Question: I got around CG's limitations by drawing everything with OpenGL. Still some glitches, but so far it's working much, much faster.
Some interesting points :
- 'GLKView'- <URL>- 'GL_LINES'

- - <URL>
I'm trying to draw lots of CGPaths (typically more than 1000) in the 'drawRect' method of my scroll view, which is refreshed when the user pans with his finger. I have the same application in JavaScript for the browser, and I'm trying to port it to an iOS native app.
The iOS test code is (with 100 line operations, 'path' being a pre-made 'CGMutablePathRef') :
'''
- (void) drawRect:(CGRect)rect {
// Start the timer
BSInitClass(@"Renderer");
BSStartTimedOp(@"Rendering");
// Get the context
CGContextRef context = UIGraphicsGetCurrentContext();
CGContextSetLineWidth(context, 2.0);
CGContextSetFillColorWithColor(context, [[UIColor redColor] CGColor]);
CGContextSetStrokeColorWithColor(context, [[UIColor blueColor] CGColor]);
CGContextTranslateCTM(context, 800, 800);
// Draw the points
CGContextAddPath(context, path);
CGContextStrokePath(context);
// Display the elapsed time
BSEndTimedOp(@"Rendering");
}
'''
In JavaScript, for reference, the code is (with 10000 line operations) :
'''
window.onload = function() {
canvas = document.getElementById("test");
ctx = canvas.getContext("2d");
// Prepare the points before drawing
var data = [];
for (var i = 0; i < 100; i++) data.push ({x: Math.random()*canvas.width, y: Math.random()*canvas.height});
// Draw those points, and write the elapsed time
var __start = new Date().getTime();
for (var i = 0; i < 100; i++) {
for (var j = 0; j < data.length; j++) {
var d = data[j];
if (j == 0) ctx.moveTo (d.x, d.y);
else ctx.lineTo(d.x,d.y)
}
}
ctx.stroke();
document.write ("Finished in " + (new Date().getTime() - __start) + "ms");
};
'''
Now, I'm much more proficient in optimizing JavaScript than I am at iOS, but, after some profiling, it seems that CGPath's overhead is absolutely, incredibly bad compared to JavaScript. Both snippets run at about on a real iOS device, and the JavaScript code has 100x the number of line operations of the Quartz2D code!
'''
Running Time Self Symbol Name
6487.0ms 77.8% 6487.0 aa_render
449.0ms 5.3% 449.0 aa_intersection_event
112.0ms 1.3% 112.0 CGSColorMaskCopyARGB8888
73.0ms 0.8% 73.0 objc::DenseMap<objc_object*, unsigned long, true, objc::DenseMapInfo<objc_object*>, objc::DenseMapInfo<unsigned long> >::LookupBucketFor(objc_object* const&, std::pair<objc_object*, unsigned long>*&) const
69.0ms 0.8% 69.0 CGSFillDRAM8by1
66.0ms 0.7% 66.0 ml_set_interrupts_enabled
46.0ms 0.5% 46.0 objc_msgSend
42.0ms 0.5% 42.0 floor
29.0ms 0.3% 29.0 aa_ael_insert
'''
It is my understanding that this should be much faster on iOS, simply because the code is native... So, do you know :
- -
Thanks a lot!
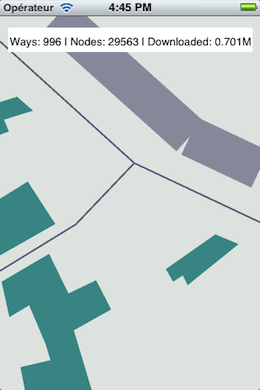
Answer: As you described on question, using OpenGL is the right solution.
Theoretically, you can emulate all kind of graphics drawing with OpenGL, but you need to implement all shape algorithm yourself. For example, you need to extend edge corners of lines yourself. There's no concept of in OpenGL. The line drawing is kind of utility feature, and almost used only for debugging. You should treat everything as a set of triangles.
I believe 16bit floats are enough for most drawings. If you're using coordinates with large numbers, consider dividing space into multiple sector to make coordinate numbers smaller. Floats' precision become bad when it's going to very large or very small.
## Update
I think you will meet this issue soon if you try to display UIKit over OpenGL display. Unfortunately, I also couldn't find the solution yet.
- <URL>